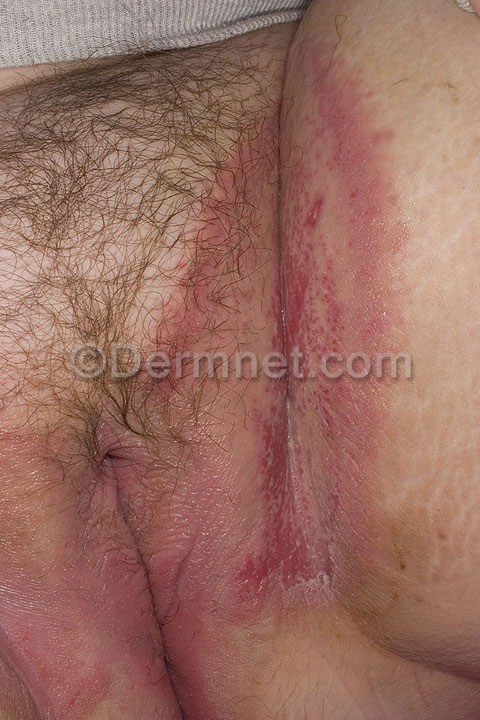
Disease: Psoriasis pictures Lichen Planus and related diseases